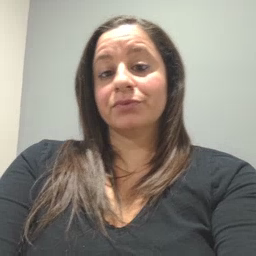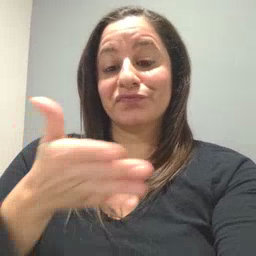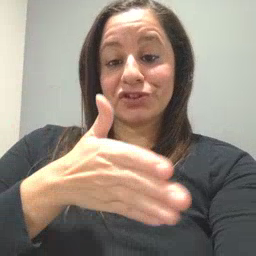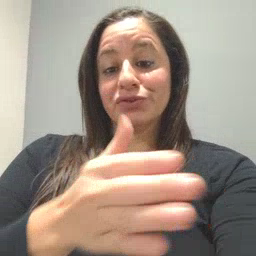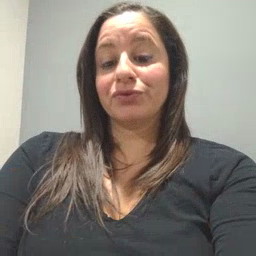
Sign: fish